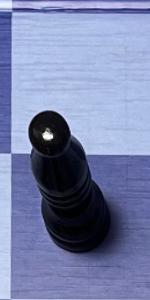
Label: Bishop_Black